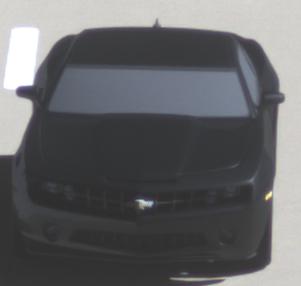
Make: Chevrolet
Model: Camaro Cabriolet 6.2 V8
Detailed model: Camaro (V) Coupé
Model produced from: 2011/09
Model produced until: 2014/02
Doors: 2
Color: black
Road condition: dry road
Daytime: morning or afternoon
Contrast: high contrast